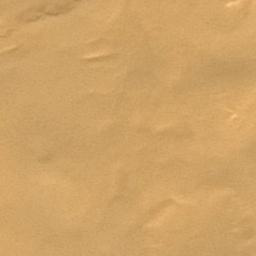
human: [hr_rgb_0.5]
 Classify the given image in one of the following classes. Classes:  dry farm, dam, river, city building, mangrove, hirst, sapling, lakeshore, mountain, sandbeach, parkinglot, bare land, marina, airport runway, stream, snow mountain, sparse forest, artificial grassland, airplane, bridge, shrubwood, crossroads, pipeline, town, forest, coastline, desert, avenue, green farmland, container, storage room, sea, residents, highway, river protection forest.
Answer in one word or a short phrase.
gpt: desert